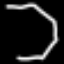
Label: octagon